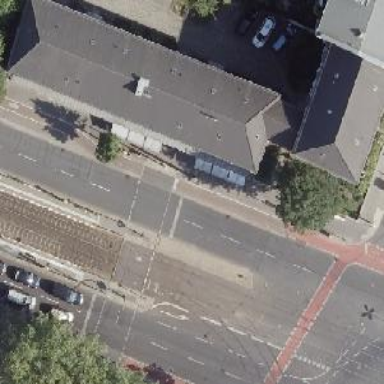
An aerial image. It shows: Secondary road with asphalt surface and cycle track on the right.